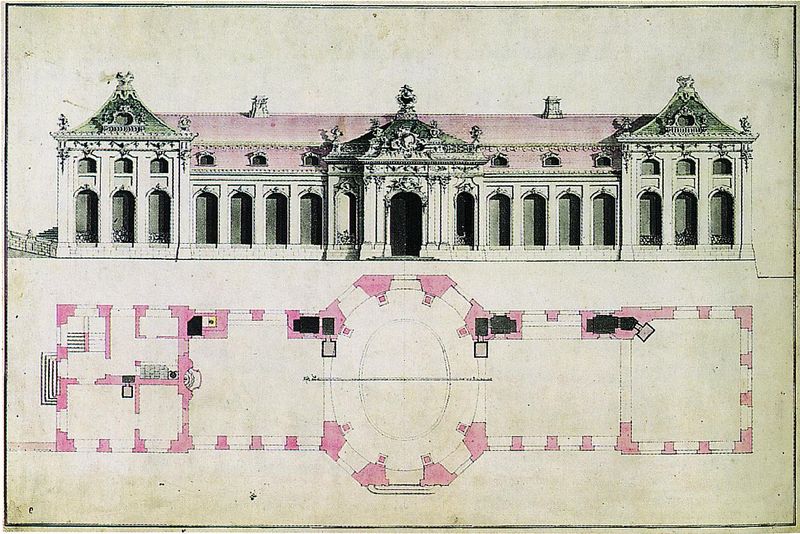
Titel: Entwurf für die Orangerie in Gotha
Künstler: Gottfried Heinrich Krohne
Schlagwörter: tor, entwurf, skulpturen, resalit, öffnungen, atrium, eckresalit